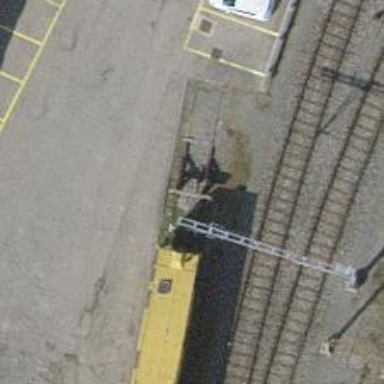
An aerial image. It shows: Railway buffer stop.